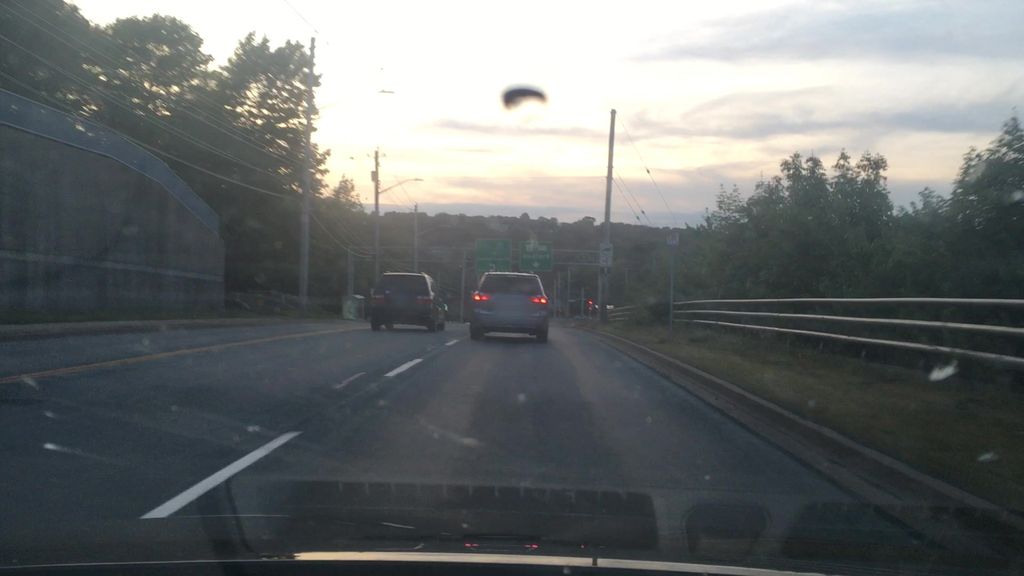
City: halifax